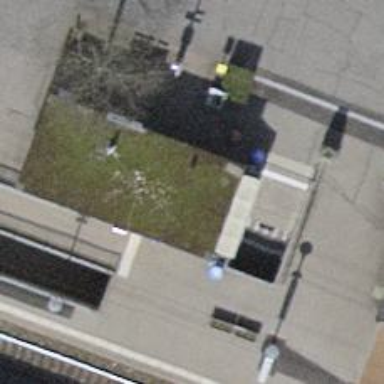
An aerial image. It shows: Kiosk.